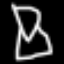
Label: hourglass